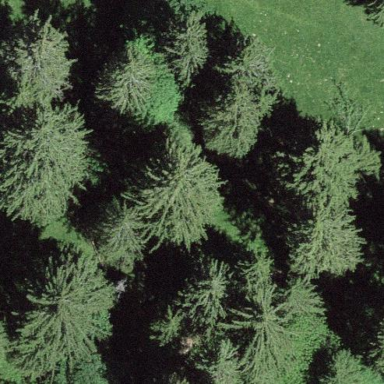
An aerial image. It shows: Beautiful woodland area.